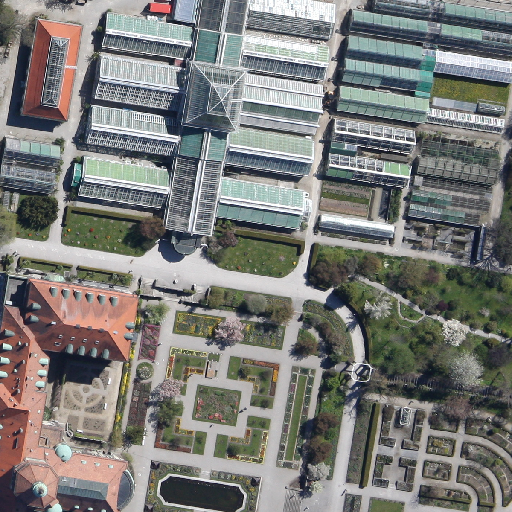
Referring expression: vehicle in the parking area